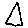
Label: triangle